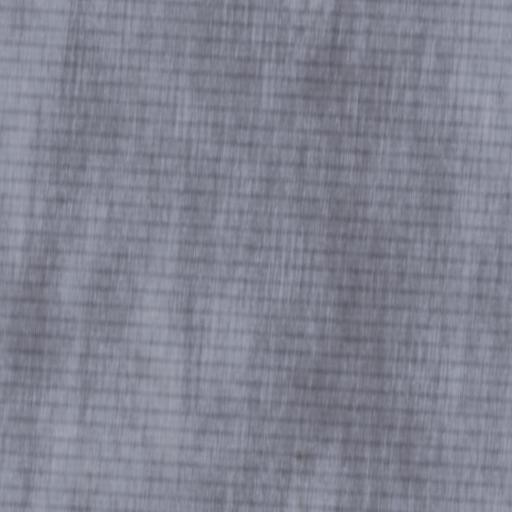
Tags: industry metal pipe